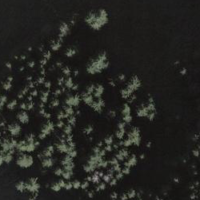
EUNIS habitat code: 43
Species observed at this site:
Geum rivale